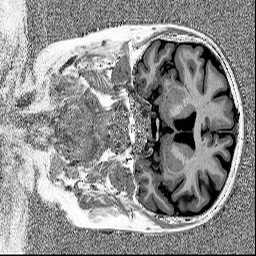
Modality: MP2RAGE
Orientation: coronal
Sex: female